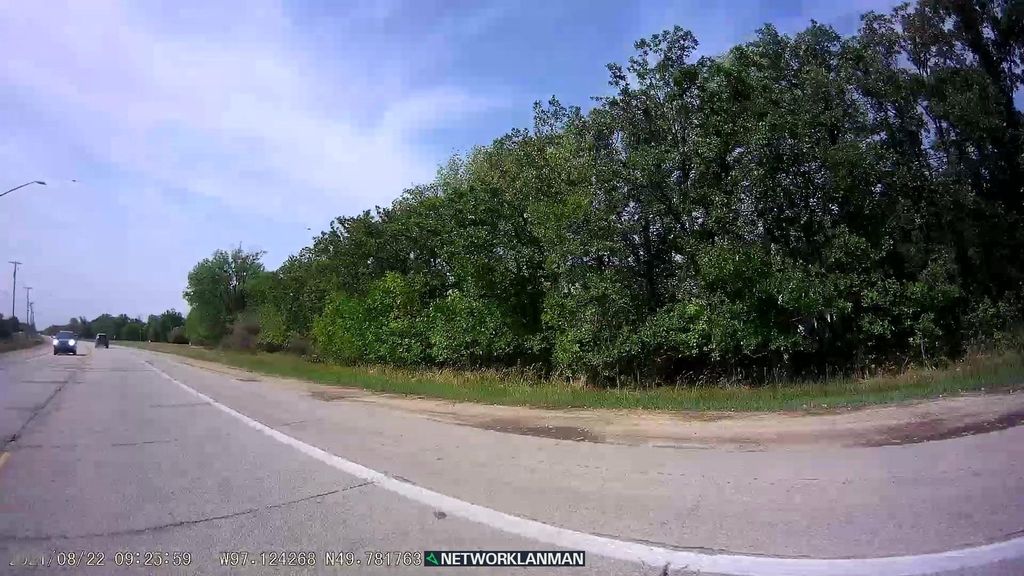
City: winnipeg